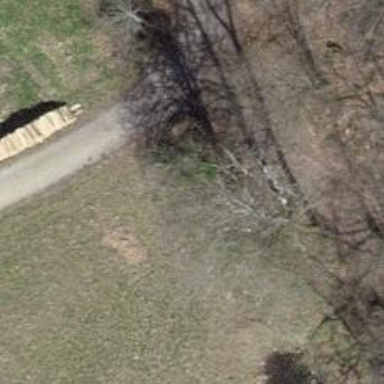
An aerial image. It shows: Bench.